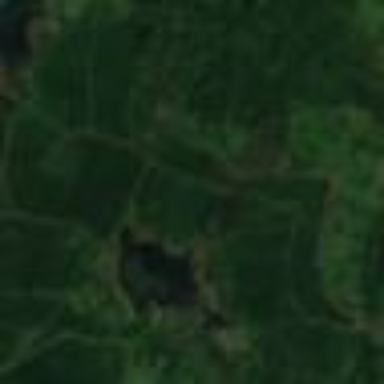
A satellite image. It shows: Paddy field used for farming.